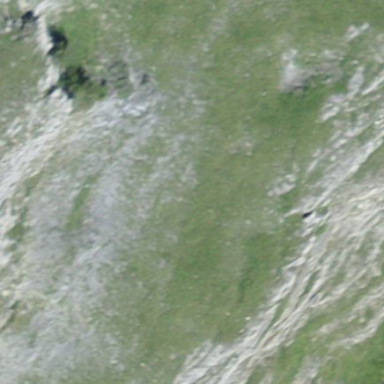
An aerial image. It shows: Natural area of fell.